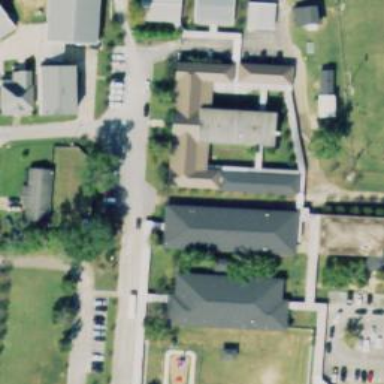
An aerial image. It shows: School.